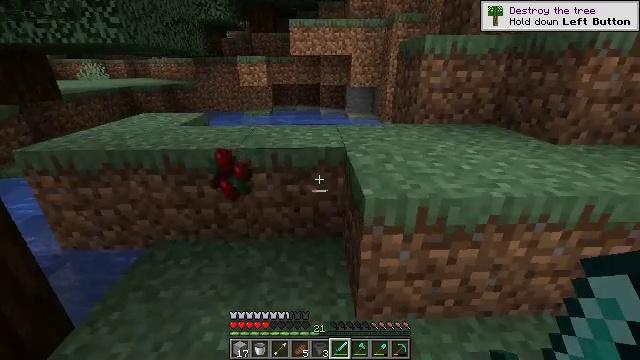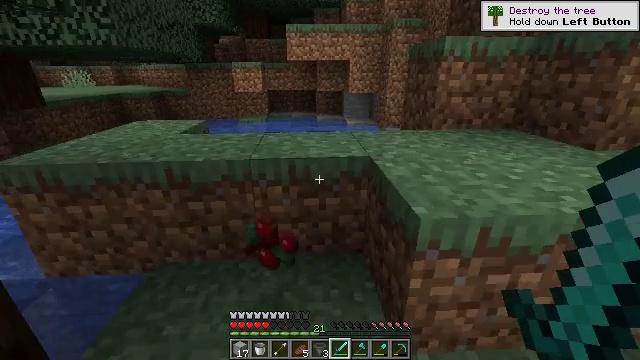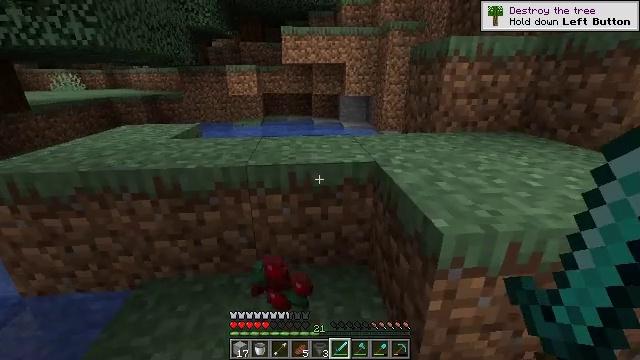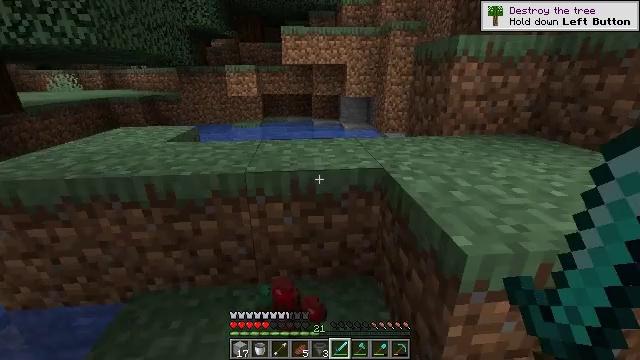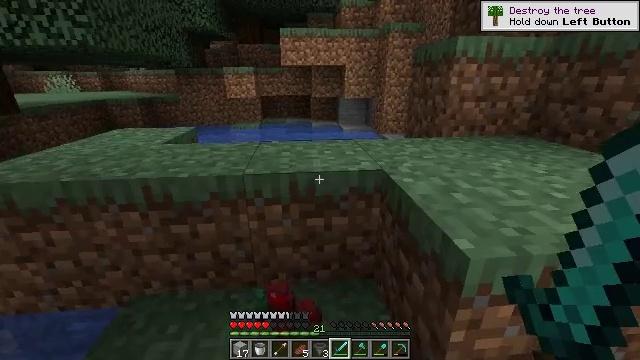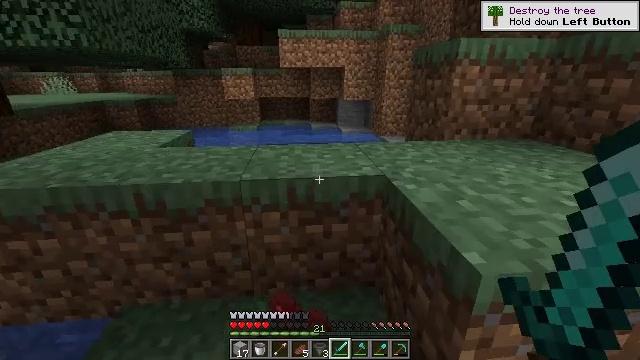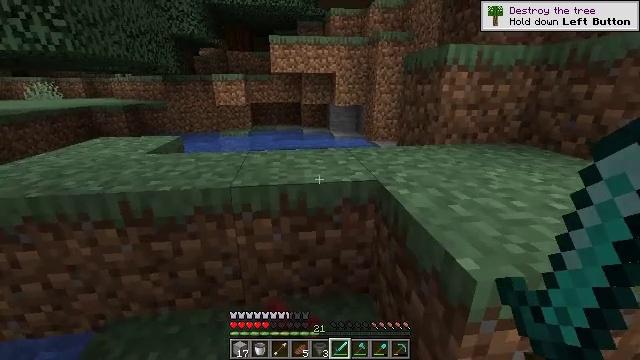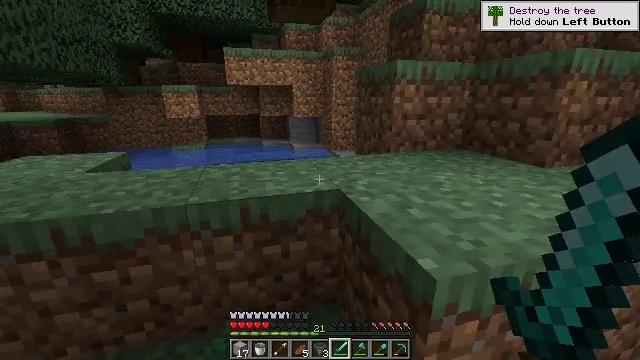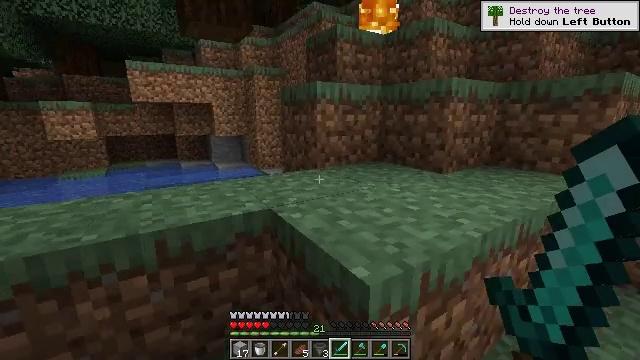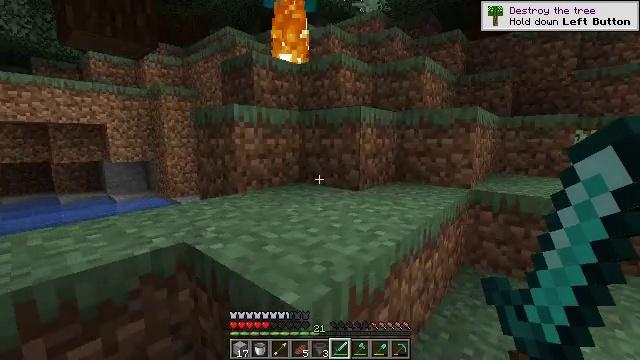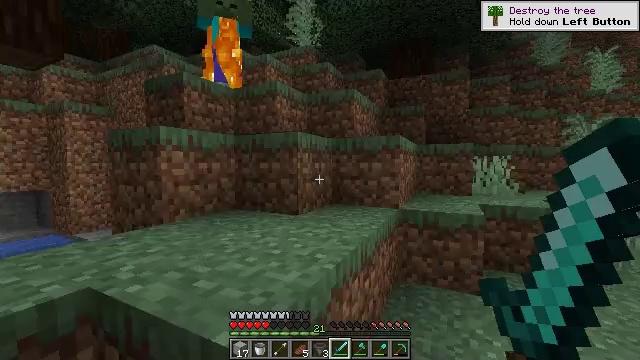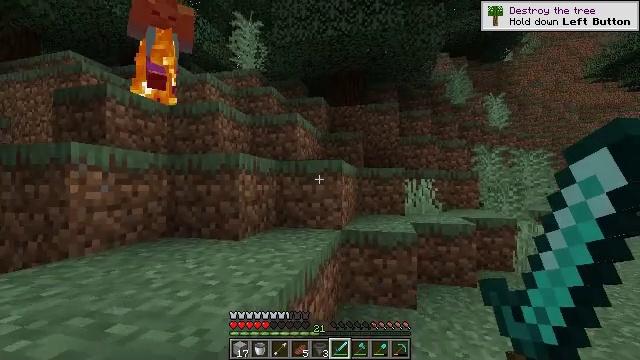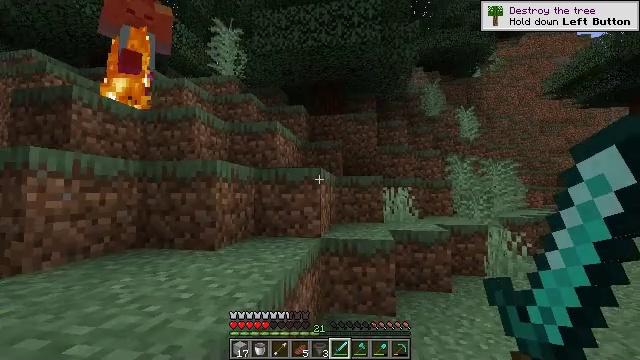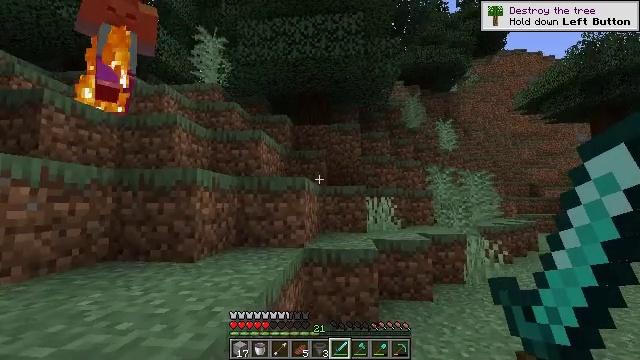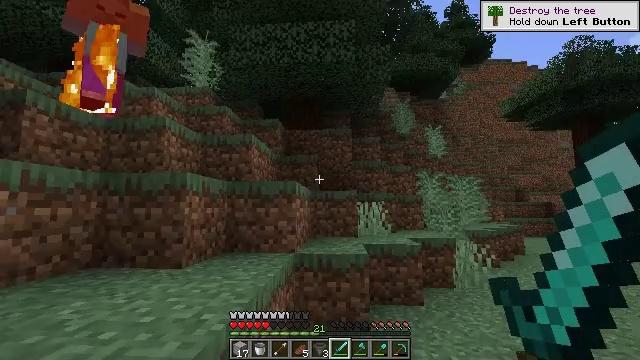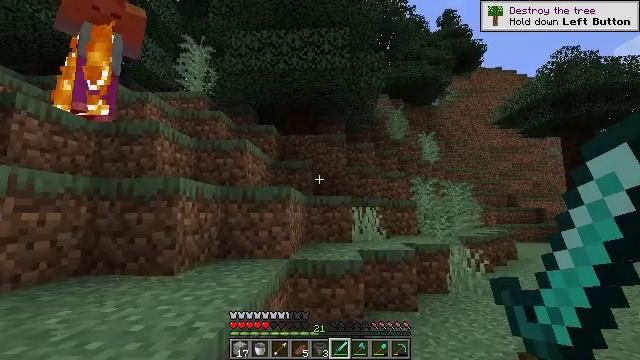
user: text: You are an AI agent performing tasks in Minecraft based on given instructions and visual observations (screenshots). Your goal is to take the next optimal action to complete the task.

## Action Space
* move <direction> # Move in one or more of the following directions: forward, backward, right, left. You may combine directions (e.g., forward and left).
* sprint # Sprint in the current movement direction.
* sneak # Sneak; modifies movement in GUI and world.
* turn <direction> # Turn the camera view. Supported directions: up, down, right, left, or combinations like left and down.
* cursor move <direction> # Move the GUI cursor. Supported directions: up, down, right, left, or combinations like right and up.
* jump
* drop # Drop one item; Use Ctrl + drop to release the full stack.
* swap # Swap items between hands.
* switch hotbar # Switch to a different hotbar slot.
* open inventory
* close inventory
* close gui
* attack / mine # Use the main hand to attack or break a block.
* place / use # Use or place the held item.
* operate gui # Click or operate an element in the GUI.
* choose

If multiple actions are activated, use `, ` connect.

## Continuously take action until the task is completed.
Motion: motion action
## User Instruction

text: Clear the sweet berry bush to collect the sweet berries.
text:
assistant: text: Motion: move forward, turn right and up
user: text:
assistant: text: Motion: move forward, turn right
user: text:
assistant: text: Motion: no_op
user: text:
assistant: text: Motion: no_op
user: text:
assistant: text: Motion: no_op
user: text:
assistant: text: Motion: turn right and up
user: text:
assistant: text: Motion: turn right and up
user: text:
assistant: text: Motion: turn right and up
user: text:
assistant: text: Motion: turn right and up
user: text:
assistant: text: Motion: turn right and up
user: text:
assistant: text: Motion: turn right and up
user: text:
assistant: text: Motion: turn right and up
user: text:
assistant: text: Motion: turn right and up
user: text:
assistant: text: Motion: turn right and up
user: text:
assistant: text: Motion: turn right and up
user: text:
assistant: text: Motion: no_op
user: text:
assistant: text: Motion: turn right
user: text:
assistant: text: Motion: no_op
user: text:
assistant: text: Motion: no_op
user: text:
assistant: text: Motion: no_op
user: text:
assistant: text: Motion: turn left
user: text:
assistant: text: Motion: turn left
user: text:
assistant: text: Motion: turn left and up
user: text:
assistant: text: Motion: turn left and up
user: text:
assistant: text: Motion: turn up
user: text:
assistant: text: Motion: turn up
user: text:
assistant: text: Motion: turn left and up
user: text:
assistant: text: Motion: turn left
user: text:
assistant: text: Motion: turn left, attack / mine
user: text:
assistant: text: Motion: attack / mine